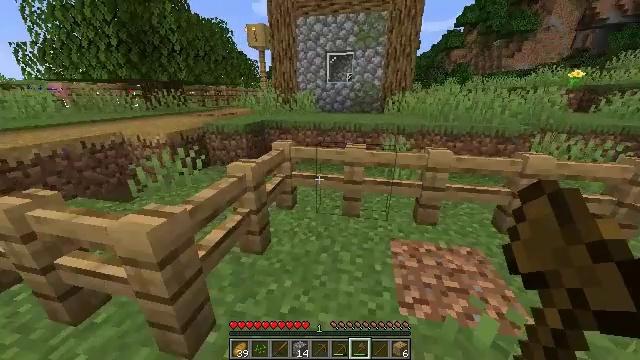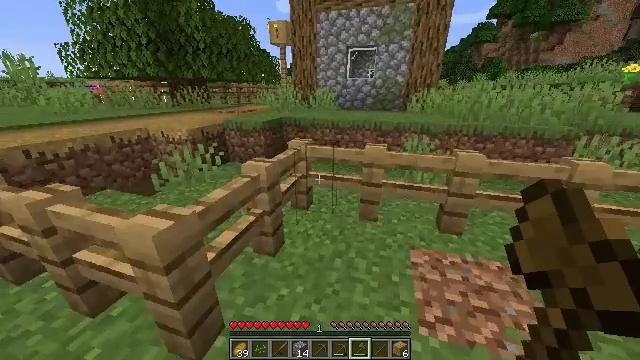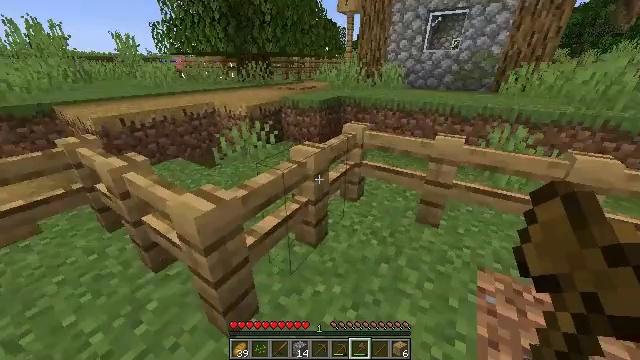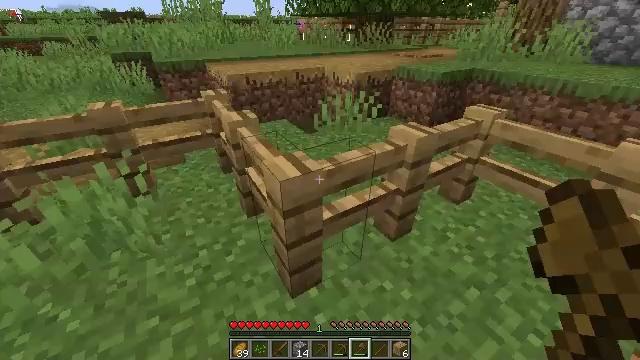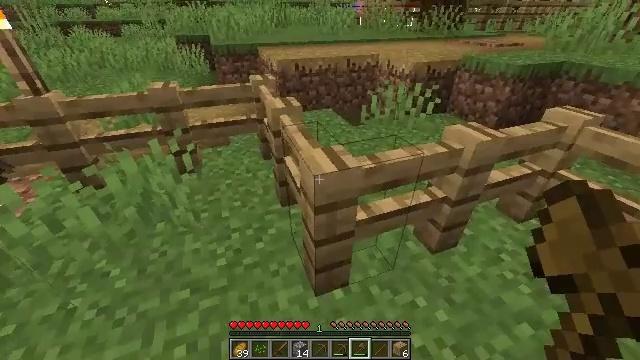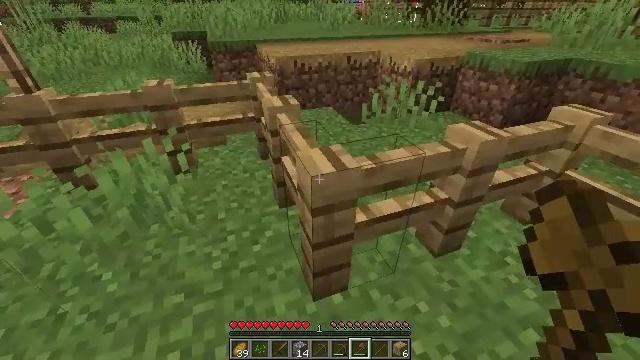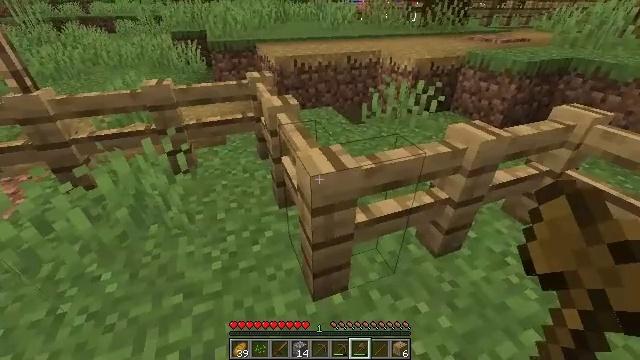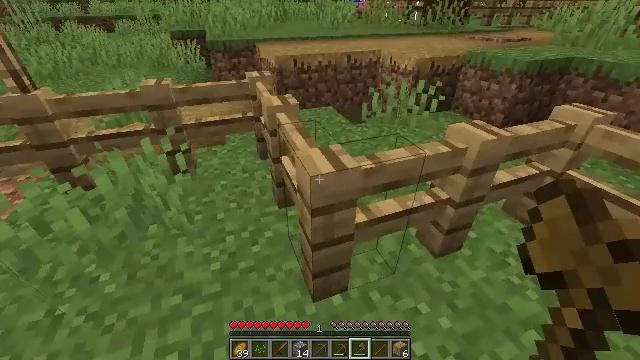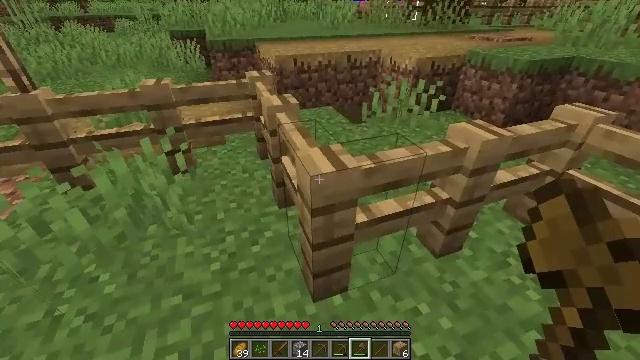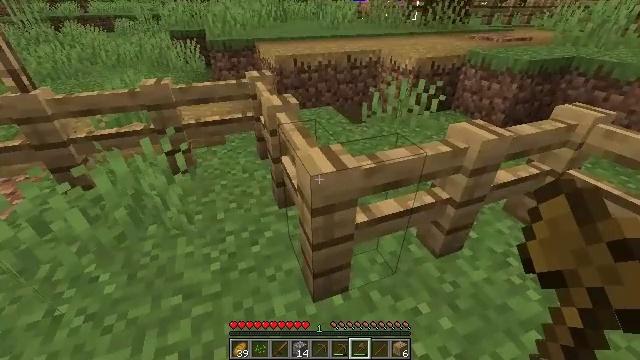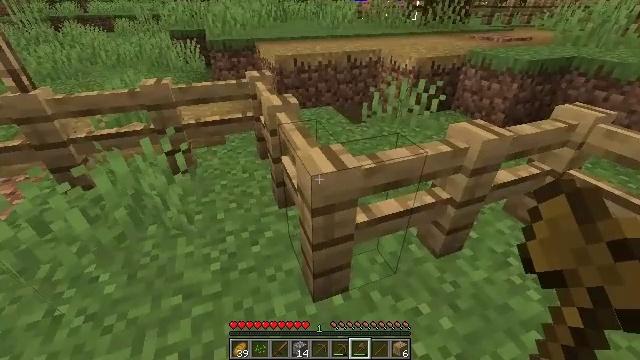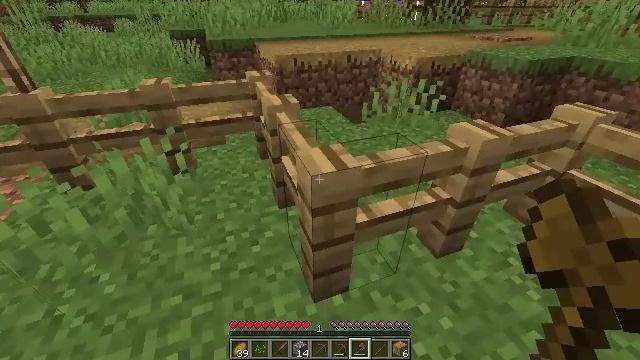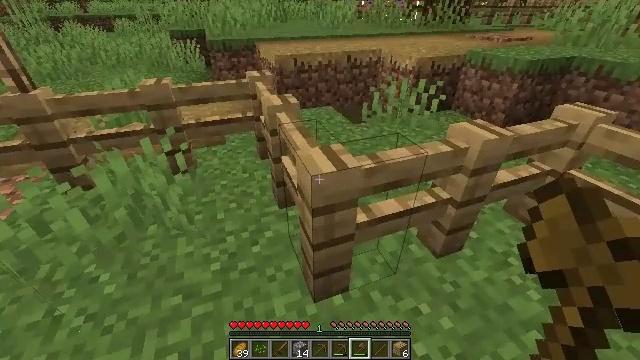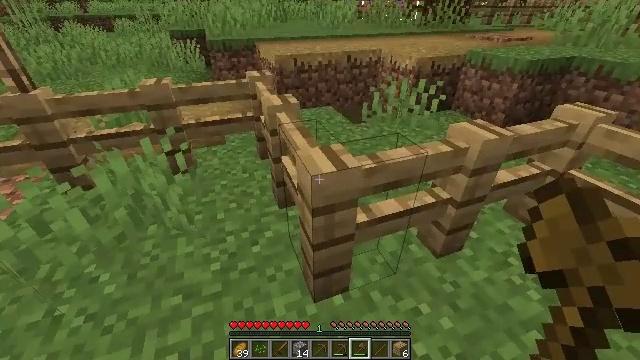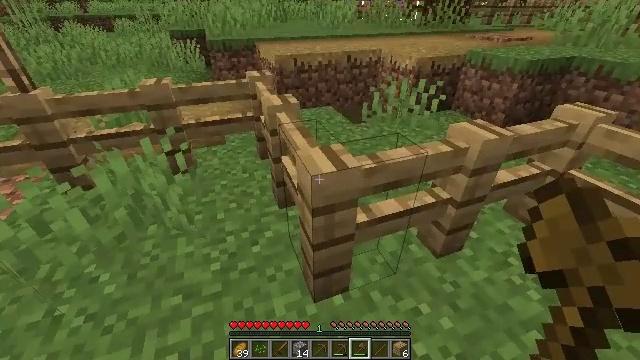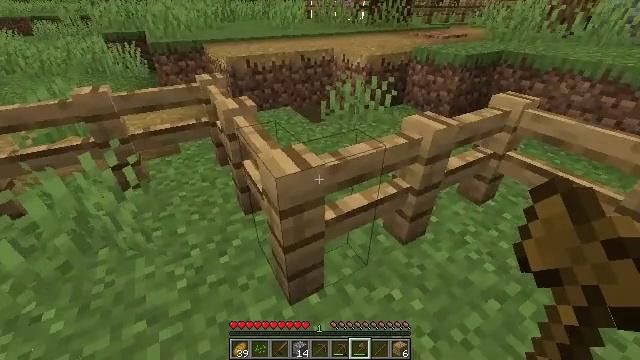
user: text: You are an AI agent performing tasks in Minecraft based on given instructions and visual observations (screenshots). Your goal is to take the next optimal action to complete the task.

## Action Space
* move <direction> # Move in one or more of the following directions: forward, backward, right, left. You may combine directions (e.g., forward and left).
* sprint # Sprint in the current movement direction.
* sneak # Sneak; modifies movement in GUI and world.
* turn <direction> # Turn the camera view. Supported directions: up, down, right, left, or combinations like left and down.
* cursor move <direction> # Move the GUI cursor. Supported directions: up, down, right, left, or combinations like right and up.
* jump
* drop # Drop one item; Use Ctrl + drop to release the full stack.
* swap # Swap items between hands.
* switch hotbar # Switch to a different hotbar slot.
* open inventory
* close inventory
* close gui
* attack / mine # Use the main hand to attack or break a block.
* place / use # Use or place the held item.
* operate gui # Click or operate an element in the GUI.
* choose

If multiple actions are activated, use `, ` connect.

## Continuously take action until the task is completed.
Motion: motion action
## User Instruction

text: Mine the oak fence from the structure.
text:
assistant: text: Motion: turn left
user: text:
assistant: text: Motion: turn left and down
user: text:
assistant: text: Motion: turn left and down
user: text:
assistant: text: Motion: turn left and down
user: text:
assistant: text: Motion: no_op
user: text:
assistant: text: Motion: no_op
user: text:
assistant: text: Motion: no_op
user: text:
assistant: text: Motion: no_op
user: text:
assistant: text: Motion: no_op
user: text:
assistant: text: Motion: no_op
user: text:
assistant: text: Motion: no_op
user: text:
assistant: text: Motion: no_op
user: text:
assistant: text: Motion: no_op
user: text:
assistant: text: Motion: no_op
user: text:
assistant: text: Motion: turn right
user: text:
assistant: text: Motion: turn right
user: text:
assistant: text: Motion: move right, turn right and up
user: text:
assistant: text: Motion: move right, turn right
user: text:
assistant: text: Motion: move forward and move right, turn right
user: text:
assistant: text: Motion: move forward and move right, turn right
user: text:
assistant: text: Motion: move forward
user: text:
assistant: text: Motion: move forward, turn left and down
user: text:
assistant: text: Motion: move forward, turn left and down
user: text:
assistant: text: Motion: move forward, turn left and down
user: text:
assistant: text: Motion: move forward, turn left and down
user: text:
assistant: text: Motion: move forward, turn left and down
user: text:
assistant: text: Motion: turn left and down
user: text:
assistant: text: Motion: turn left and down
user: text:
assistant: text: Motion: attack / mine
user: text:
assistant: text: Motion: turn right, attack / mine